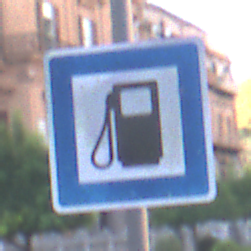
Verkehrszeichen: Tankstelle
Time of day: SunriseSunset
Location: Outdoor (Urban)
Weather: PartlyCloudy
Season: NotSpecified
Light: Natural